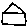
Label: house